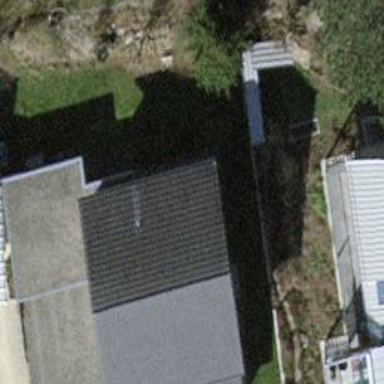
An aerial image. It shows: Gabled house with grey roof tiles.